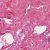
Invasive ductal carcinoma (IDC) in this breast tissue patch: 0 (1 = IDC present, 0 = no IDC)